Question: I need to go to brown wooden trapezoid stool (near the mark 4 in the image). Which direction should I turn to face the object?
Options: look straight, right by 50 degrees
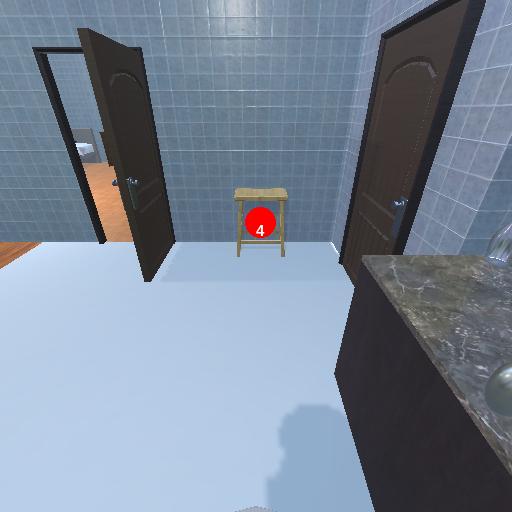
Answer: look straight